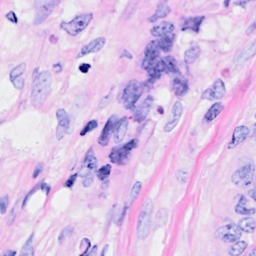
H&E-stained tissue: Breast